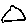
Label: triangle